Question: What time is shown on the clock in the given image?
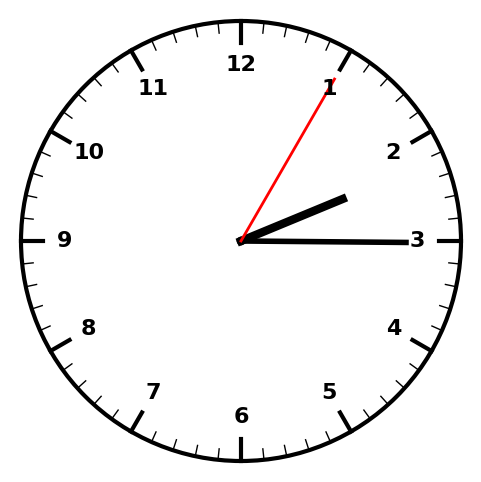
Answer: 02:15:05